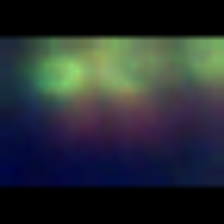
Taxon: Chaetoceros
Group: Diatoms